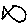
Label: fish